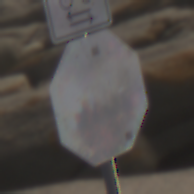
Verkehrszeichen: Stop
Zusatzzeichen oben: RichtungsangabeDurchPfeile9
Umgebung: Outdoor, Nature
Tageszeit: Midday
Wetter: PartlyCloudy
Licht: Natural
Jahreszeit: NotSpecified
Kontrast: MediumContrast